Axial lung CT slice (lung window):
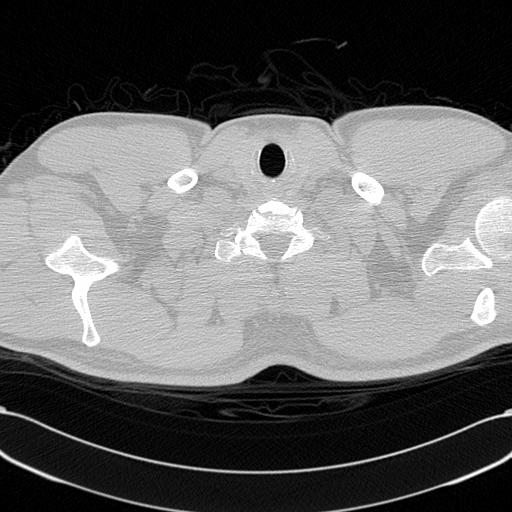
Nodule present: no